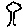
Label: tree